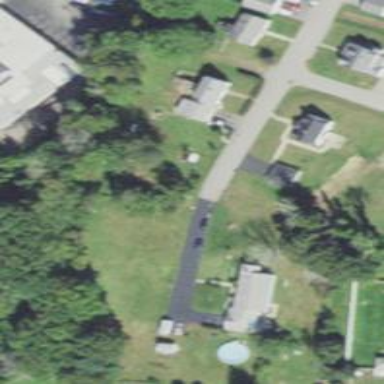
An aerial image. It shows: Residential driveway serving as service road.